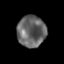
Tissue: prostate
Cell type: T cells
Senescence score: 0.3406
Nuclear area (px): 881
Mean DAPI intensity: 101.093